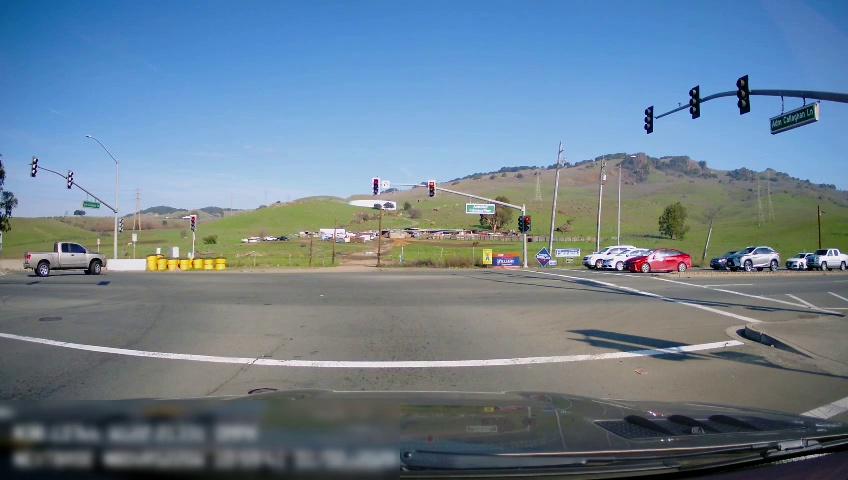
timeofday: Day
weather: Sunny
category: Drivable Space
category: Vehicles | SUV
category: Vehicles | Car
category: Vehicles | SUV
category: Vehicles | Car
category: Vehicles | Car
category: Vehicles | Car
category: Vehicles | Truck
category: Vehicles | Truck
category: Lanes | Opposite Lane
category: Traffic | Lights
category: Traffic | Lights
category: Traffic | Lights
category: Traffic | Lights
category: Traffic | Lights
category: Traffic | Lights
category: Traffic | Lights
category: Traffic | Signs
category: Traffic | Lights
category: Traffic | Lights
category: Traffic | Signs
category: Traffic | Lights
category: Traffic | Lights
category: Traffic | Signs